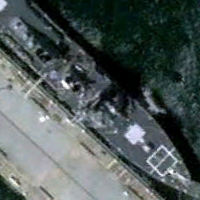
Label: Arleigh_Burke-class_destroyer